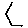
Label: hexagon